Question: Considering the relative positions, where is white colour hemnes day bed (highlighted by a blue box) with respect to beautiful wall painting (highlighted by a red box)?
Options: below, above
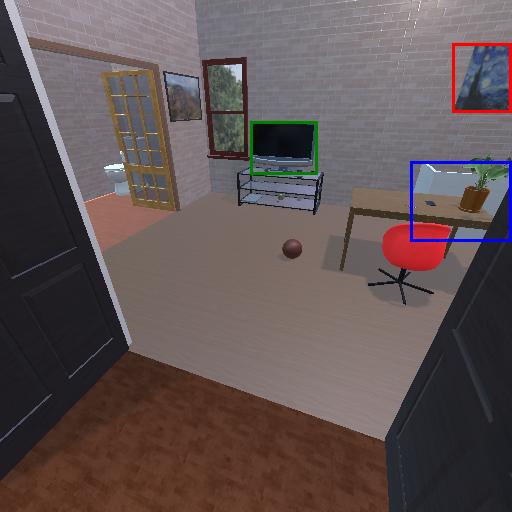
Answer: below